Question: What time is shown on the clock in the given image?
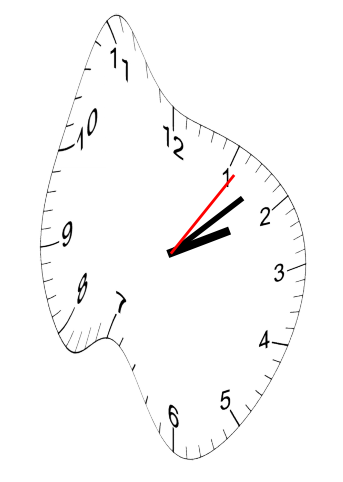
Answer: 02:08:06